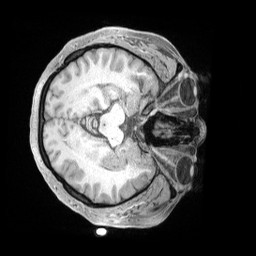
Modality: T1w
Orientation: axial
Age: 37
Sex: female
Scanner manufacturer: siemens
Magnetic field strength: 3 T
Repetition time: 2 s
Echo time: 0.00211 s